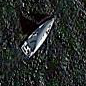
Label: Civil_yacht